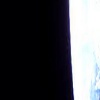
Label: space